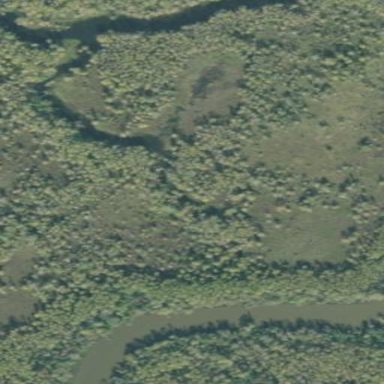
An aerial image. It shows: Swamp wetland with needle-leaved vegetation.